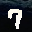
Label: 7